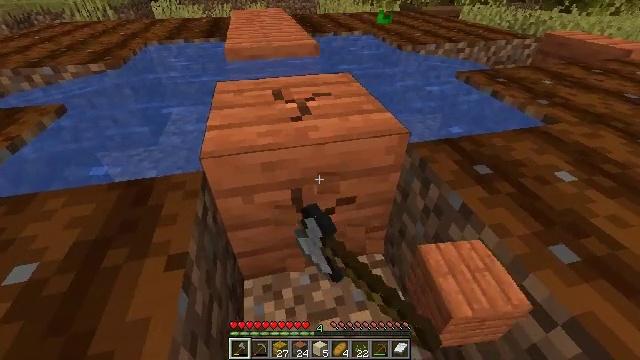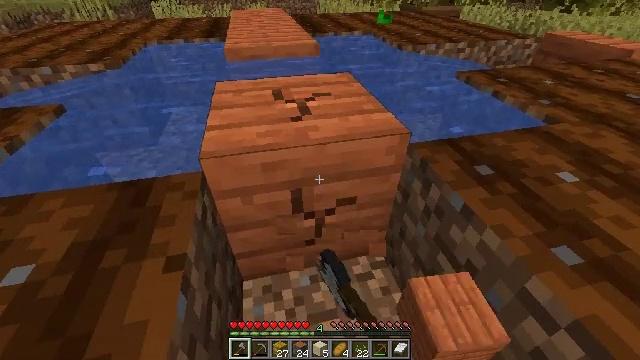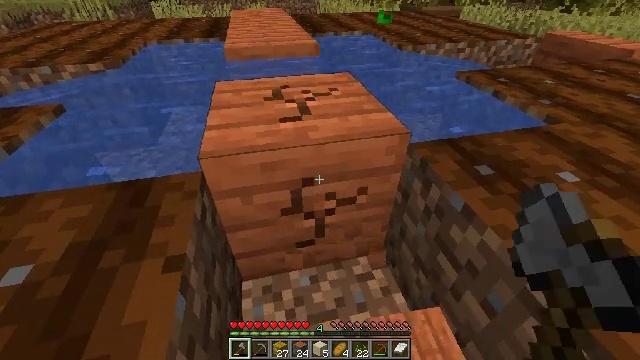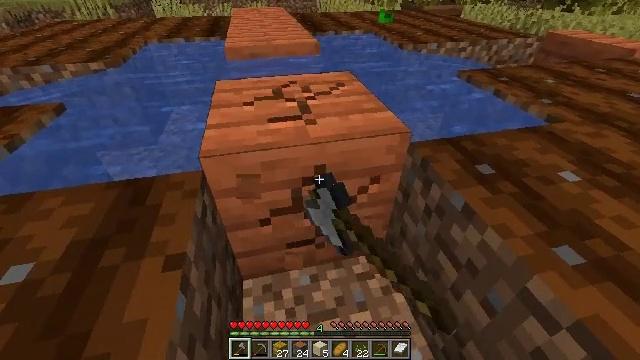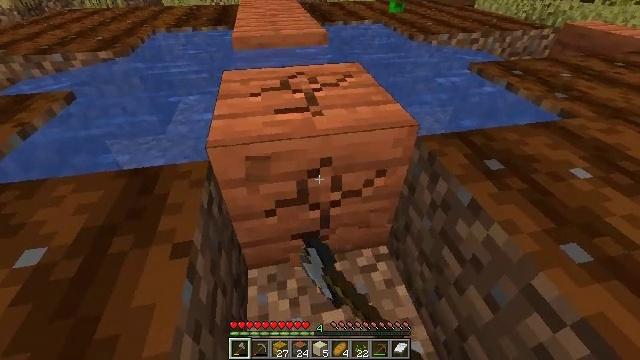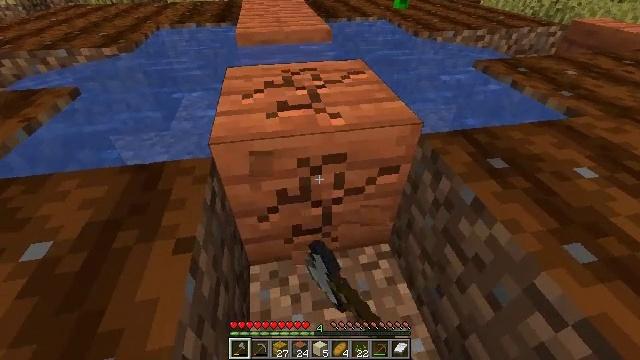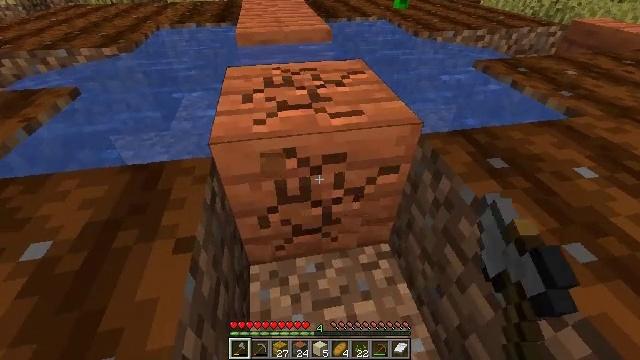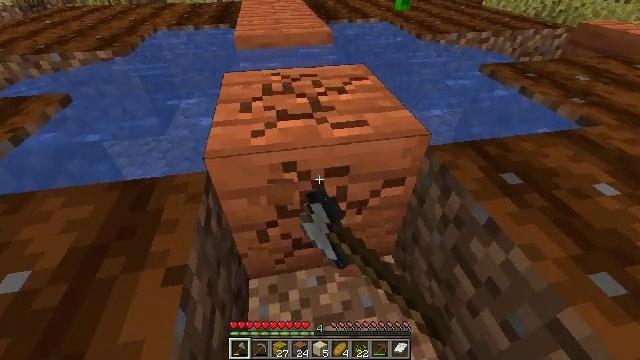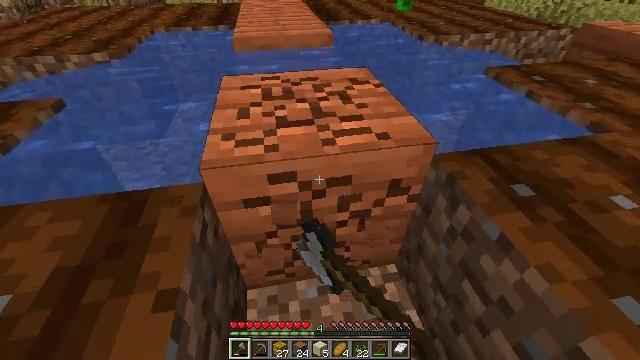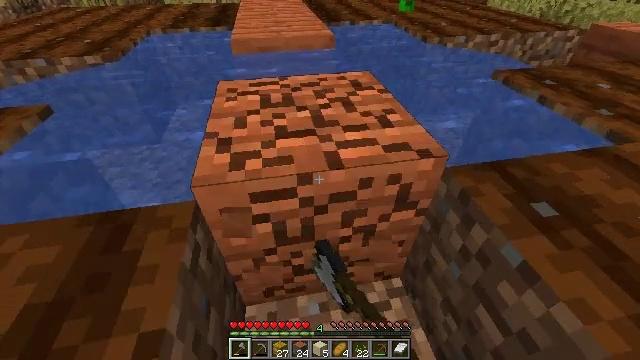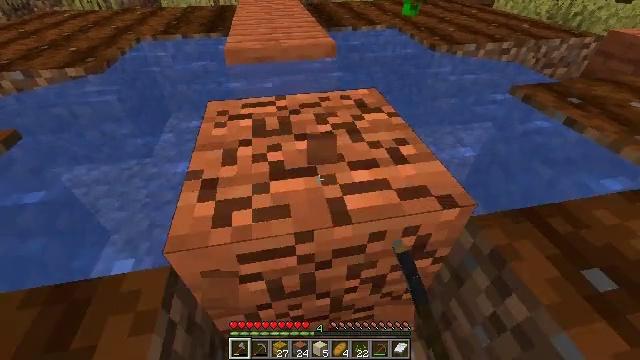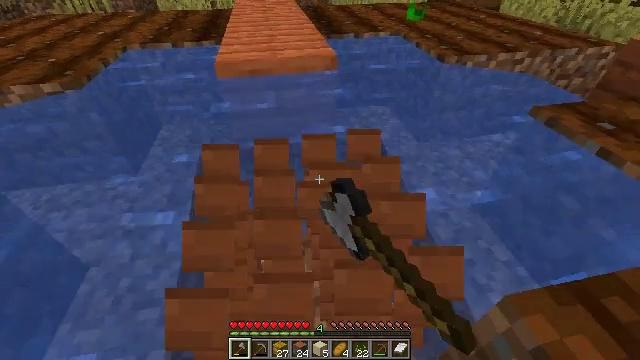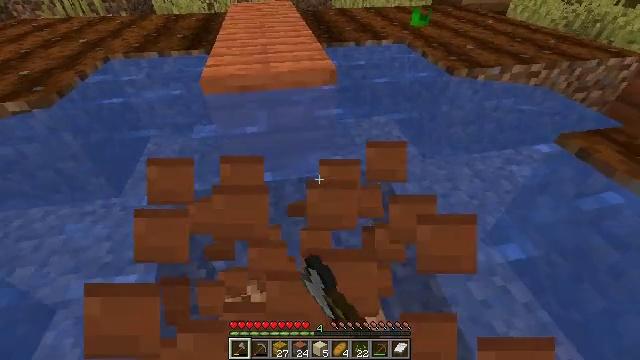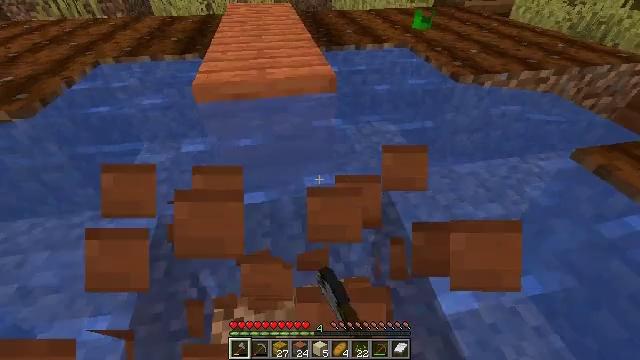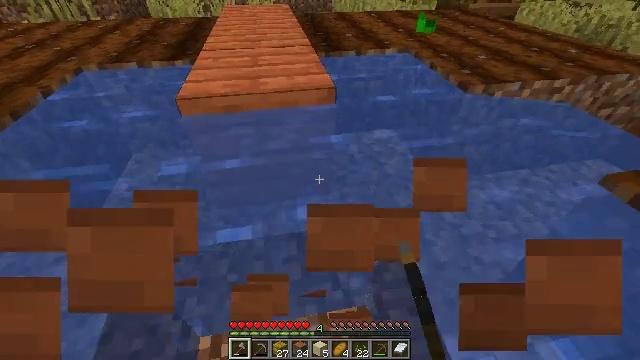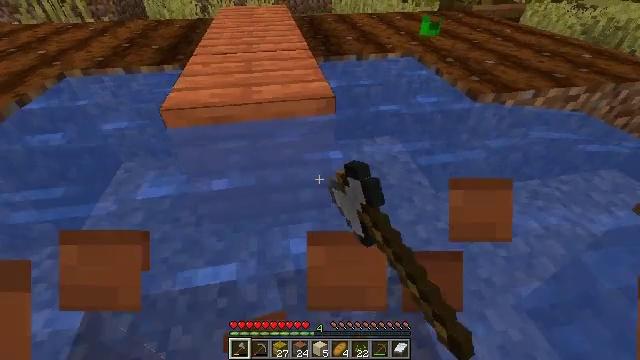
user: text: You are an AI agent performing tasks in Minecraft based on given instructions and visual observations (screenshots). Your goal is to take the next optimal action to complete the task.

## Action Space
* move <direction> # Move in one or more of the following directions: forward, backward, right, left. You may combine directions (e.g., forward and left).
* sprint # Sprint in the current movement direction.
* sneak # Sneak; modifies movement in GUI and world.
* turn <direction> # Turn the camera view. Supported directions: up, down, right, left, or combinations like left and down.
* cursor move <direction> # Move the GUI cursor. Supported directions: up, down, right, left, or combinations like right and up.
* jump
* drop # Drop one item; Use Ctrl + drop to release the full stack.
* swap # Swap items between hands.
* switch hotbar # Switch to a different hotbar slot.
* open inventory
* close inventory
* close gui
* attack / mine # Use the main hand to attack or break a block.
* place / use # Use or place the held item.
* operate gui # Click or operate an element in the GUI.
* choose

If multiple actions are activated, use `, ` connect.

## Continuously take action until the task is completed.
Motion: motion action
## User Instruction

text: Mine acacia planks.
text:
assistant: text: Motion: attack / mine
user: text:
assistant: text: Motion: attack / mine
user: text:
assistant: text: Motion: attack / mine
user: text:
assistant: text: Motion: turn left and down, attack / mine
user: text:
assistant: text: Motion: attack / mine
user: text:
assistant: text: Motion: attack / mine
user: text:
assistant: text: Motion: move forward, attack / mine
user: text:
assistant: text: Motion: move forward, attack / mine
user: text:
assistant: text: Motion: move forward, attack / mine
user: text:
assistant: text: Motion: move forward, attack / mine
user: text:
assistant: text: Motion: move forward, attack / mine
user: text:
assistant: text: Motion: move forward, attack / mine
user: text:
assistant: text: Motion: move forward, attack / mine
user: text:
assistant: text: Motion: move forward, attack / mine
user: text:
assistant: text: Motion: move forward, attack / mine
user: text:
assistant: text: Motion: move forward, turn down, attack / mine
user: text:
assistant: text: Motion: move forward, turn down, attack / mine
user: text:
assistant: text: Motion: move forward, turn down, attack / mine
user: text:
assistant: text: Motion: move forward, turn down, attack / mine
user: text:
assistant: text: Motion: move forward, attack / mine
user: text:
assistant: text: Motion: move forward
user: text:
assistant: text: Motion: move forward
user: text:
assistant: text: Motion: move forward
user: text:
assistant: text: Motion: move forward, turn left and up
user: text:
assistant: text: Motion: move forward, turn left and up
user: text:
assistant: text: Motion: move forward, turn left and up, jump
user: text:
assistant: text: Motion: move forward, turn left, jump
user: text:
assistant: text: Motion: move forward, jump
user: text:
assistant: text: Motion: move forward, jump
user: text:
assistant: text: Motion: move forward